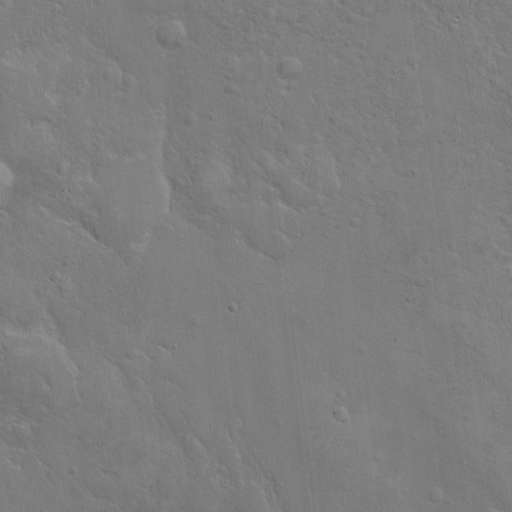
Classes present: Background